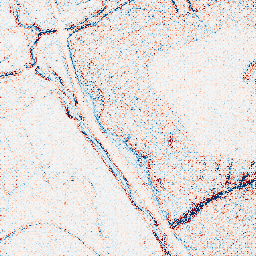
Category: edge_preserving
Decomposition family: anisotropic_diffusion
Decomposition parameters: iterations: 5
kappa: 100
gamma: 0.2
Upsampling method: regularized
Upsampling parameters: scale: 2
lambda_reg: 0.1
Upsampling scale: 2